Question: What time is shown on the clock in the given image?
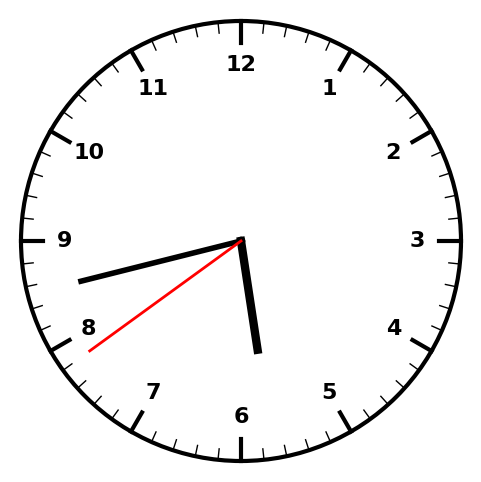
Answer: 05:42:39